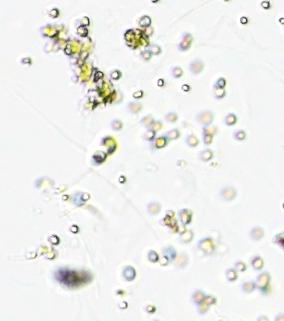
Label: Phaeocystis